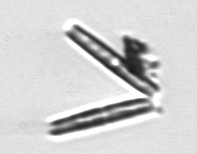
Label: Thalassionema